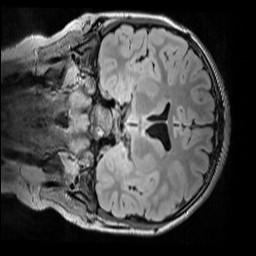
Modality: FLAIR
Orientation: coronal
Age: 13
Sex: male
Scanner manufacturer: siemens
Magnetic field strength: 3 T
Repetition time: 5 s
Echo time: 0.388 s